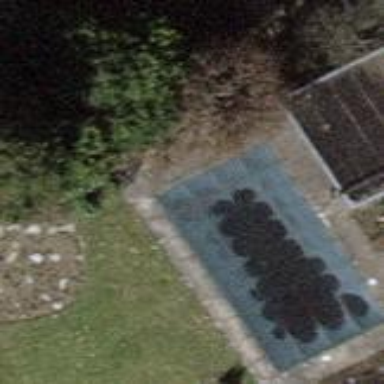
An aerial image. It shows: Swimming pool located in leisure land.